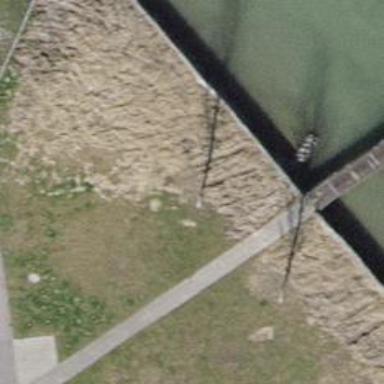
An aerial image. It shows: Bench for seating.